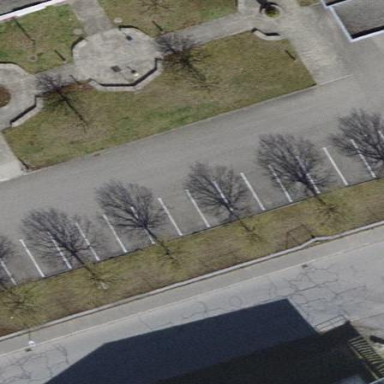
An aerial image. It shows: Parking area with surface.